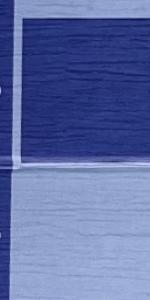
Label: Empty